Interaction volume radius: 10 \u00c5
Interaction volume height: 10 \u00c5
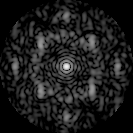
Disorder parameter: 0.5562